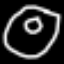
Label: donut